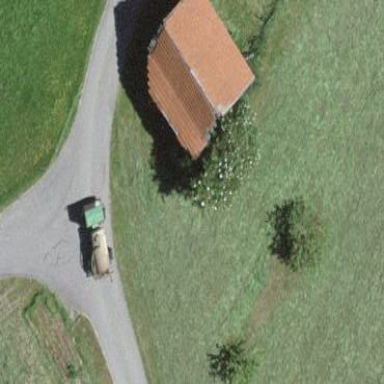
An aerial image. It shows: Barn.